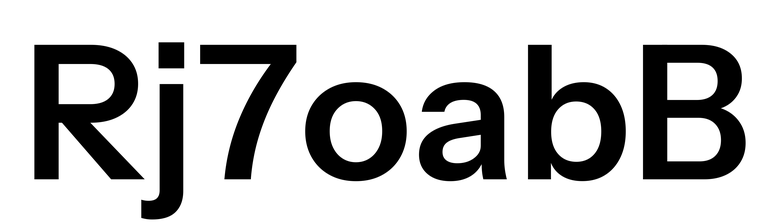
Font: InstrumentSans_SemiBold